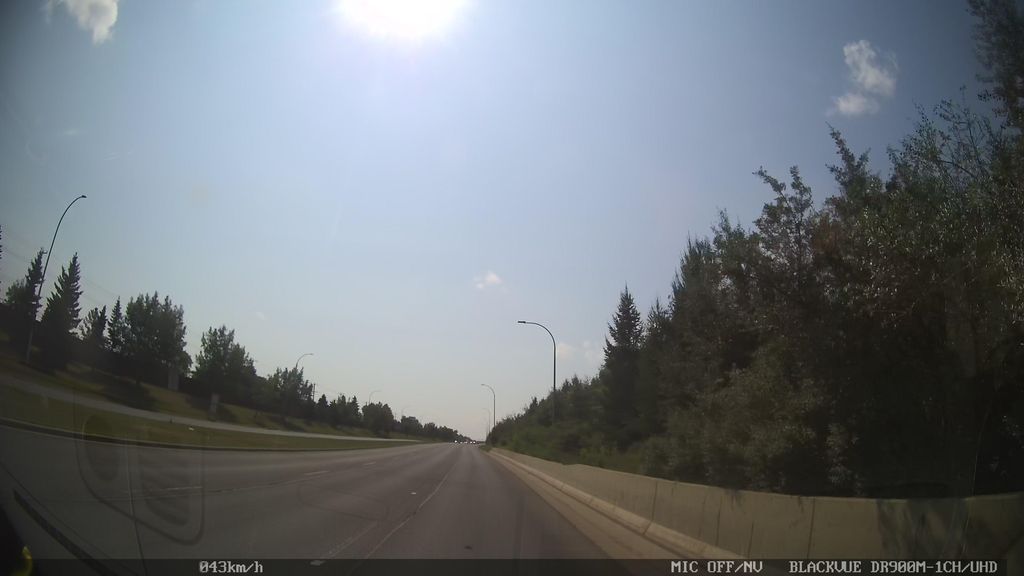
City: edmonton